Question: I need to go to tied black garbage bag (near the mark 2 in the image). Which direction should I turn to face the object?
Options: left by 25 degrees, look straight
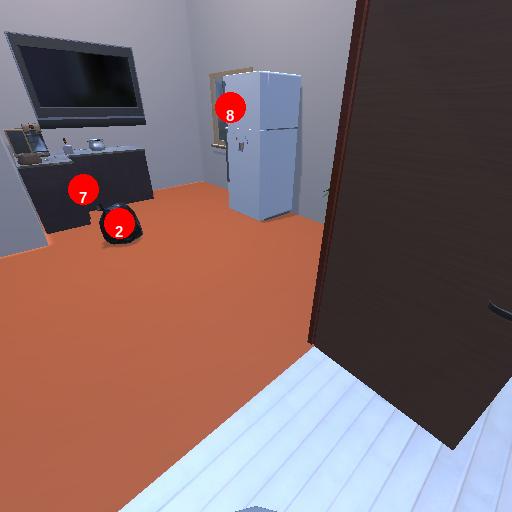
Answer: left by 25 degrees